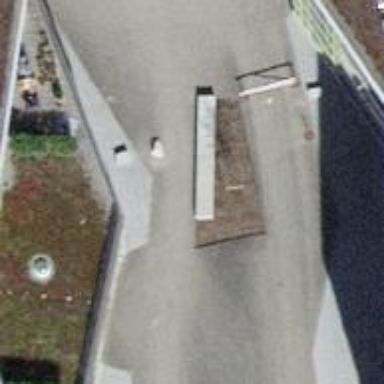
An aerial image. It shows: Block barrier.